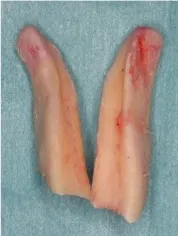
Intraoperative clinical photo. (C) Frontal image of the resected coronoid processes.
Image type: medical_photograph (other_medical_photograph)